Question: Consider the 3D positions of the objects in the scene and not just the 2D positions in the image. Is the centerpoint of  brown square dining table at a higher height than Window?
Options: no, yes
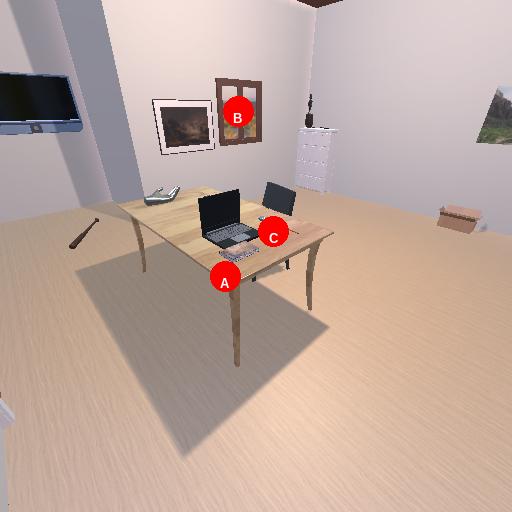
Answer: no